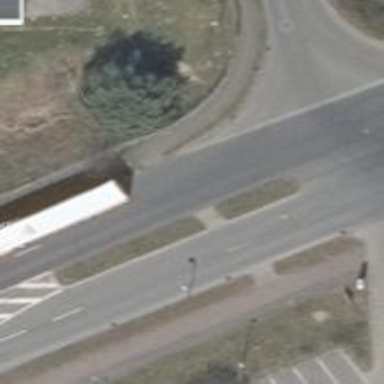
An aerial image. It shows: Uncontrolled crossing with pedestrian island.